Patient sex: F
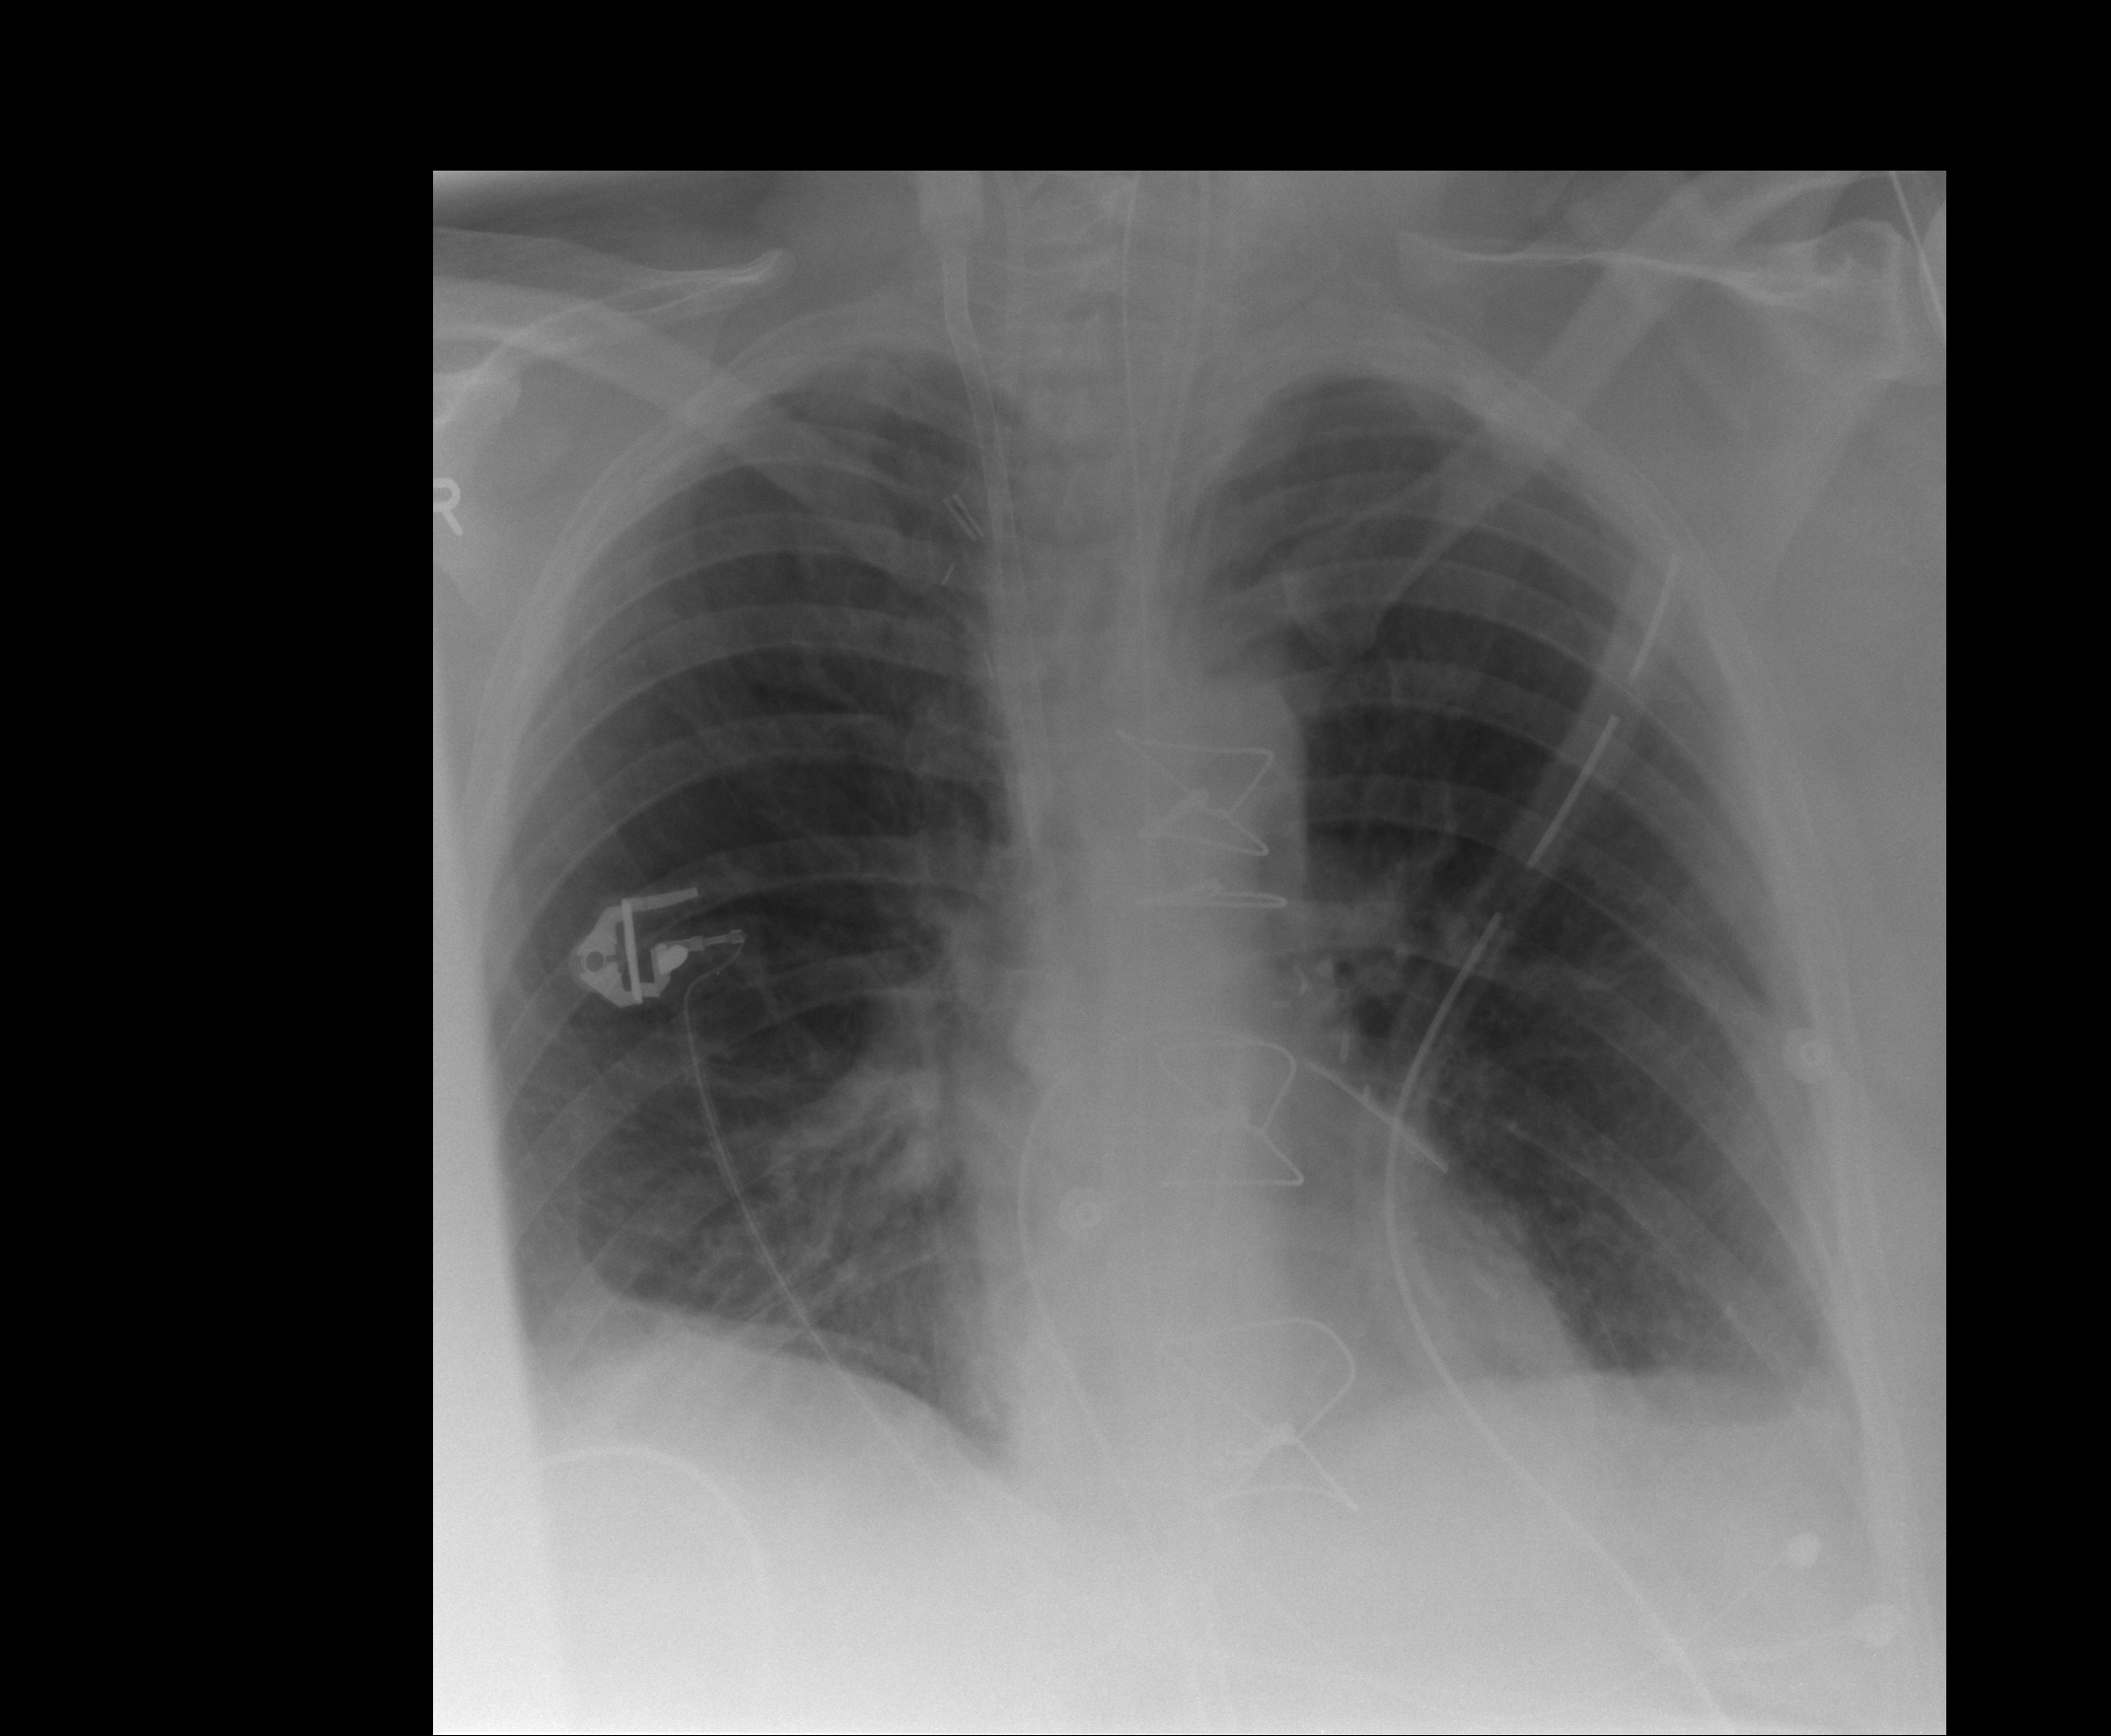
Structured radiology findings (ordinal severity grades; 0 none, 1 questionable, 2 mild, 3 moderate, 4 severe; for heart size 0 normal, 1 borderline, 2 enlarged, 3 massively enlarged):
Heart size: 0
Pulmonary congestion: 0
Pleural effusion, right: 0
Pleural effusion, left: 0
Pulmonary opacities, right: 0
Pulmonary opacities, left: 0
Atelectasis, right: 2
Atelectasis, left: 0